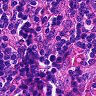
Metastatic tissue present: no